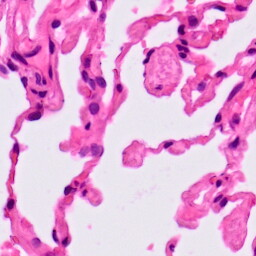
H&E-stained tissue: Lung